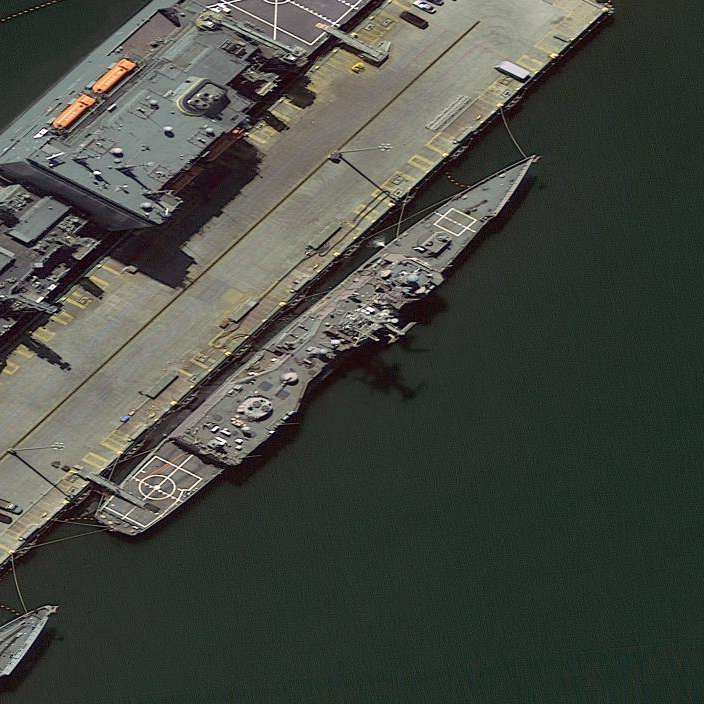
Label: cruiser